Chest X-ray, AP view. Patient: 58 years old, sex M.
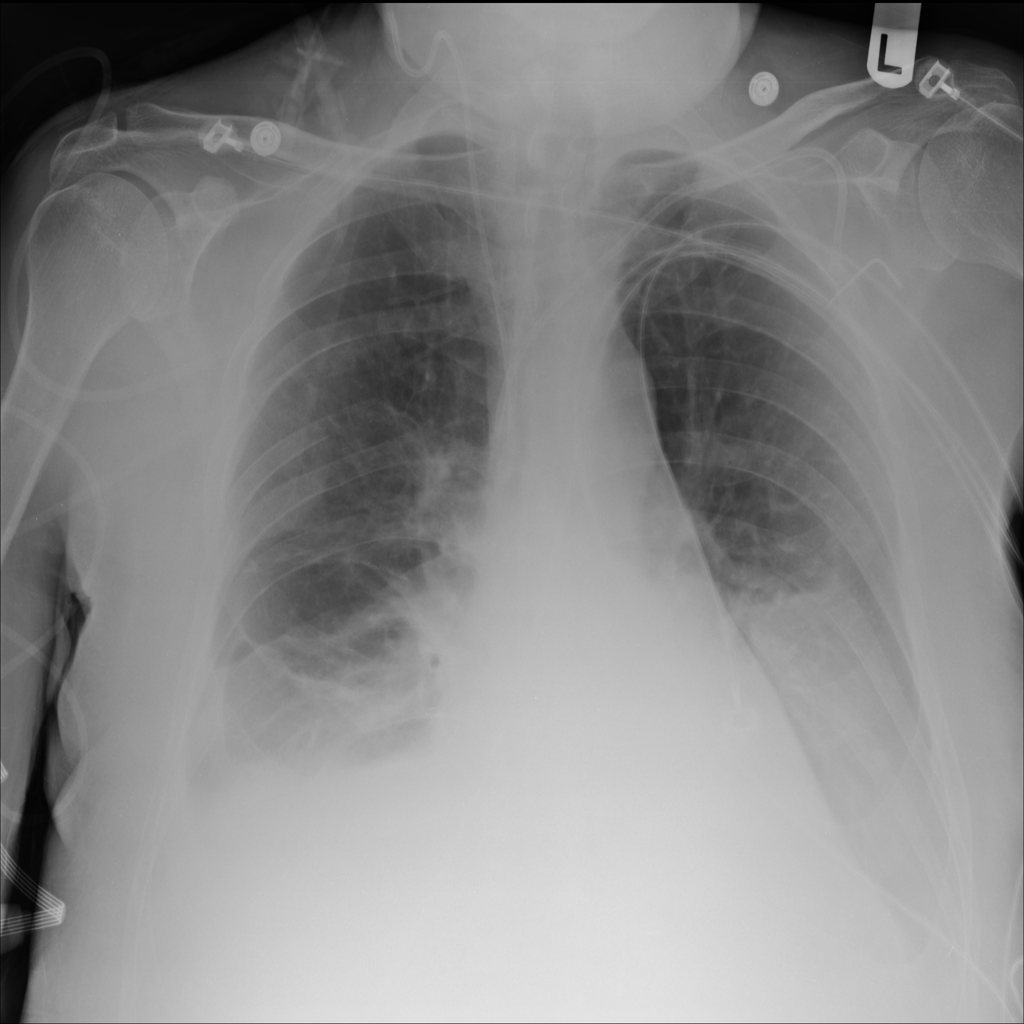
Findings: Atelectasis